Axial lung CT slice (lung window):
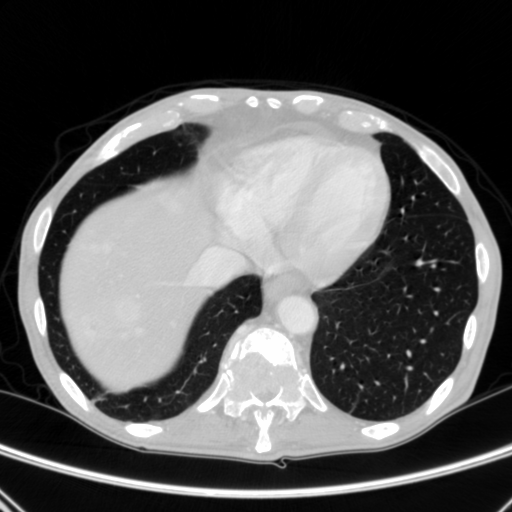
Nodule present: no